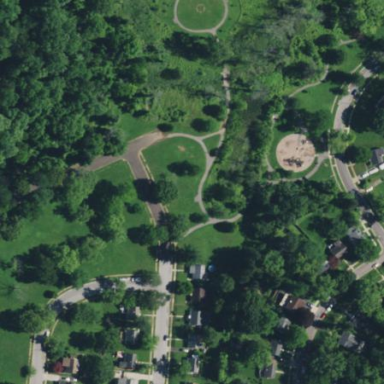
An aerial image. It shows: Park with grassy land for leisure activities.